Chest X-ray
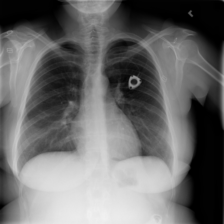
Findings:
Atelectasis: negative
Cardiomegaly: negative
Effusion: negative
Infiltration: negative
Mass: negative
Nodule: negative
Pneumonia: negative
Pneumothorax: negative
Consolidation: negative
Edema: negative
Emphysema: negative
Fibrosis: negative
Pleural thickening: negative
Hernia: negative